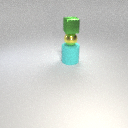
small yellow metal sphere above large cyan rubber cylinder